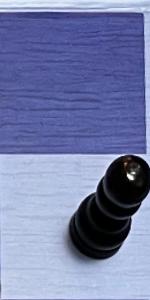
Label: Pawn_Black